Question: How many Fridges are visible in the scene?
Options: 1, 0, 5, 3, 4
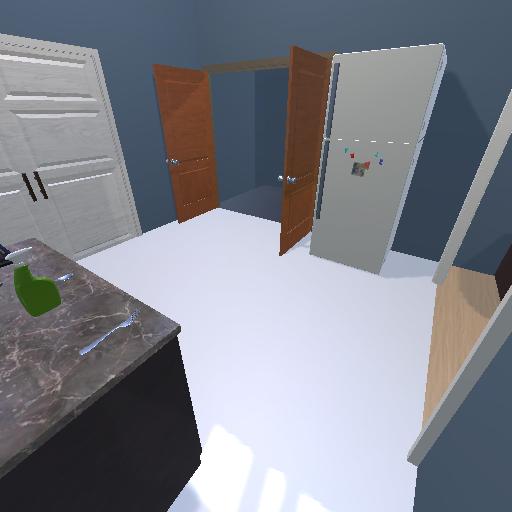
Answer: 1